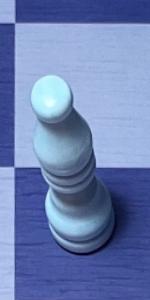
Label: Bishop_White